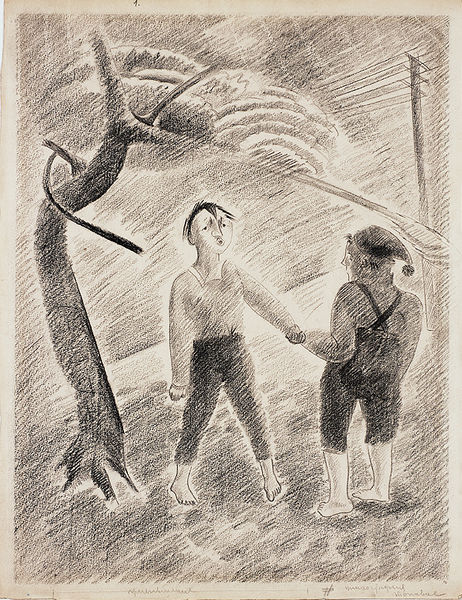
Titel: Two Boys, Two Boys
Künstler: Vladimir Tatlin
Standort: Amherst (Massachusetts, USA)
Institution: Mead Art Museum, Amherst College
Schlagwörter: baum, weiß, äste, grau, männer, schwarz, zeichnung, hose, mütze, bild, stamm, traurig, kinder, hands, hat, people, white, black, hair, modern, nose, strommast, barfuß, schwarzweiß, bleistift, kohlezeichnung, sad, cloud, clouds, man, sky, tree, boy, feet, zipfelmütze, drawing, hosenträger, cap, mouth, etching, sketch, schrei, wind, stromleitung, pants, michel, engraving, pencil, shading, shirt, boys, windy, bare feet, barefoot, sepp, stiefelk, idealism, elf, power lines, telepone, electric, intense, telegraph pole, whistle, pointilsm, overalls